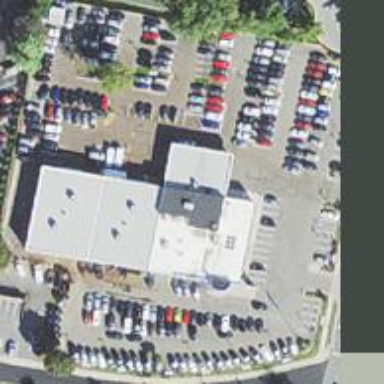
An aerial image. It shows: Retail area with car shop.